Question: I have a data frame that has 2 variables, time and phase, where phase is the phase of breathing.
I need to be able to group "insp" and "exp" to create a breath number.
The length of each phase is not set and can vary from breath to breath.
The lengths of each insp and exp are not equal.
The actual df has > 30,000 rows so I can't do this by hand.
An example would be:
'''
tibble(time = c(1:35),
phase = c(rep("insp", each = 5),
rep("exp", each = 10),
rep("insp", each = 8),
rep("exp", each = 12)))
'''
But I'd like it to look like this...

Many Thanks in advance
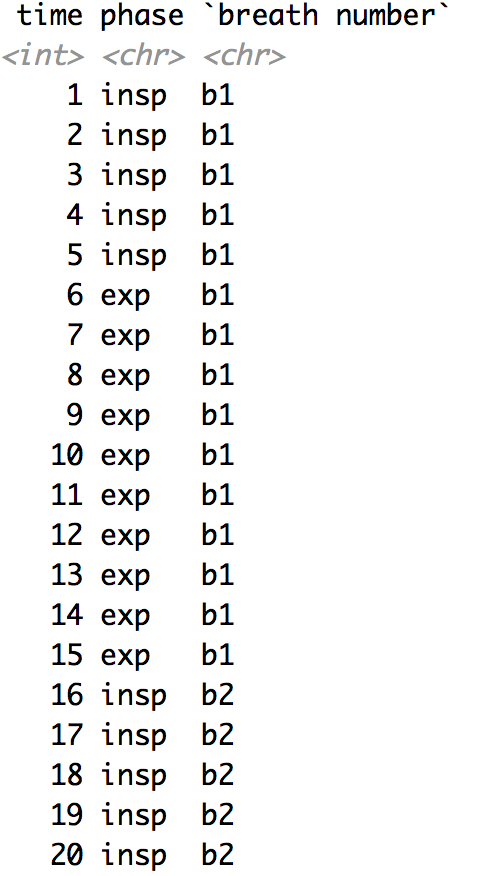
Answer: You can use 'rle' :
'''
df$breath_num <- paste0('b', with(rle(df$phase == 'insp'),
rep(cumsum(values), lengths)))
'''